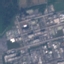
Label: Industrial